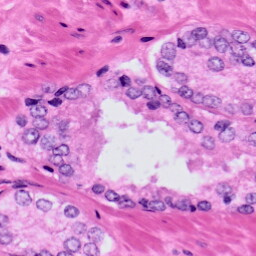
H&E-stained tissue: Prostate